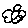
Label: flower